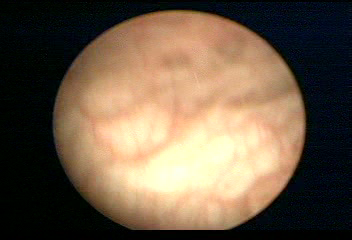
Modality: WLC
Class: Normal mucosa
Bladder cancer association: No